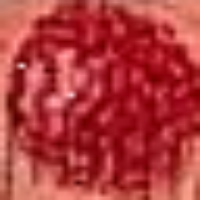
Label: prophase